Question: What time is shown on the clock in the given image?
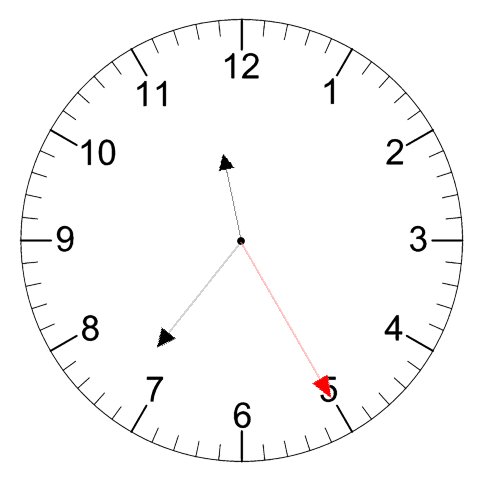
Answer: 11:36:25